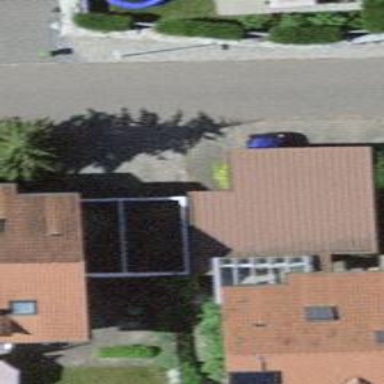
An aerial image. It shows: View of roof of building.